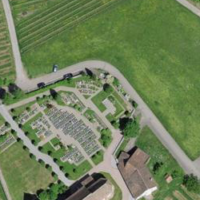
EUNIS habitat code: 40
Species observed at this site:
Corvus corone
Emberiza citrinella
Emberiza cirlus
Buteo buteo
Jynx torquilla
Sylvia atricapilla
Luscinia megarhynchos
Alauda arvensis
Pica pica
Phoenicurus ochruros
Sitta europaea
Garrulus glandarius
Columba livia
Saxicola rubicola
Falco tinnunculus
Picus viridis
Accipiter nisus
Cyanistes caeruleus
Linaria cannabina
Sturnus vulgaris
Chloris chloris
Streptopelia decaocto
Fringilla coelebs
Passer domesticus
Lanius collurio
Carduelis carduelis
Turdus merula
Passer montanus
Columba palumbus
Saxicola rubetra
Lullula arborea
Parus major
Hirundo rustica
Milvus migrans
Milvus milvus
Oriolus oriolus
Motacilla alba